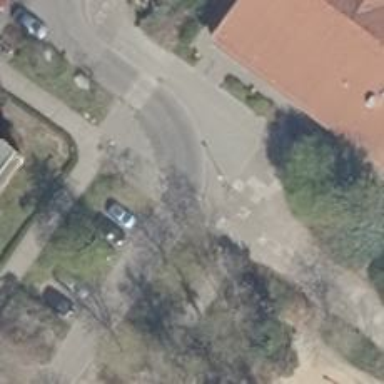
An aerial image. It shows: Footway with concrete surface.